Aerial crown-view tile of a tropical tree (Barro Colorado Island, Panama), acquired 20250414:
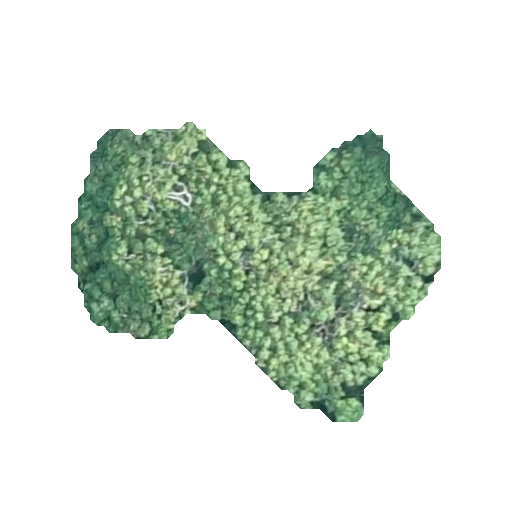
Species: Sterculia apetala
GBIF accepted scientific name: Sterculia apetala
Crown area: 101.64 m²